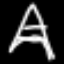
Label: The Eiffel Tower